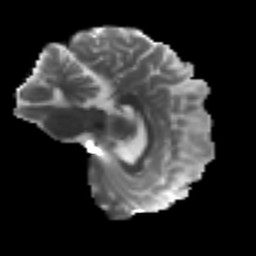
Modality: T2w
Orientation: sagittal
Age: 29
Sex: female
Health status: ill
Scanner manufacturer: siemens
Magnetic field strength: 3 T
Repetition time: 6.5 s
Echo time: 0.062 s